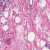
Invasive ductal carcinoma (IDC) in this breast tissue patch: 0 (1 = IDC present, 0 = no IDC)